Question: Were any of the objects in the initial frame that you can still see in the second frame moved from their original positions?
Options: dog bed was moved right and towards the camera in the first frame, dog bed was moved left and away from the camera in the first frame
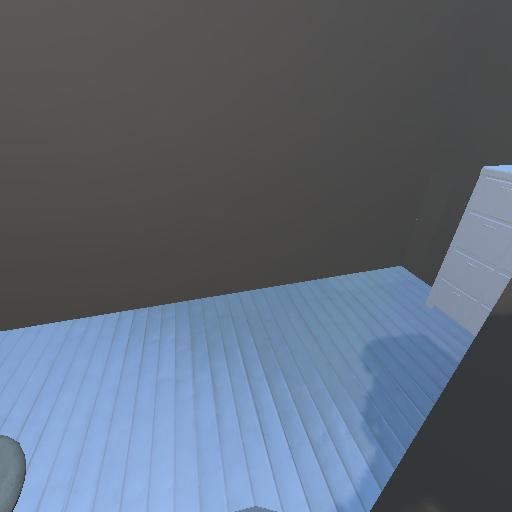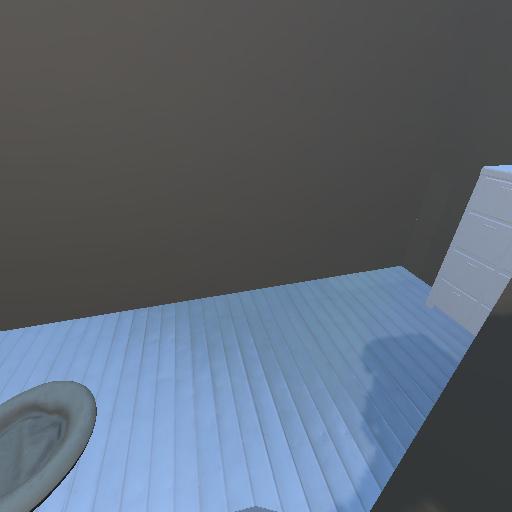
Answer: dog bed was moved right and towards the camera in the first frame